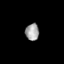
Tissue: skin
Cell type: Epithelial cells
Senescence score: 0.2503
Nuclear area (px): 225
Mean DAPI intensity: 162.289